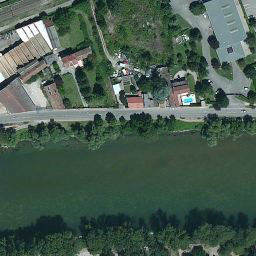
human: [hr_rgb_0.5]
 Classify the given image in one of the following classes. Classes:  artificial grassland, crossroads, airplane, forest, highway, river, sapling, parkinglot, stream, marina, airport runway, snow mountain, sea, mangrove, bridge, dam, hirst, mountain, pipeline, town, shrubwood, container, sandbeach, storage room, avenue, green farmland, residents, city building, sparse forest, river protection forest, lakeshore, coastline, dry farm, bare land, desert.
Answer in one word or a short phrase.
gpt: river